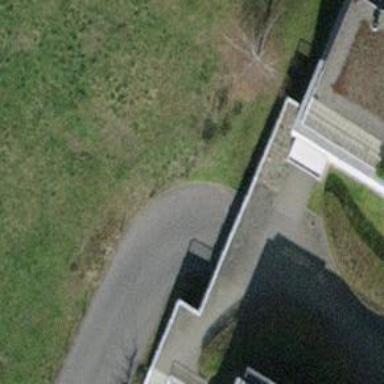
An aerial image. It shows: Entrance leading to parking area.